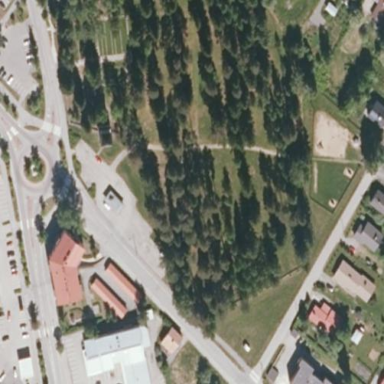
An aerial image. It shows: Cemetery.